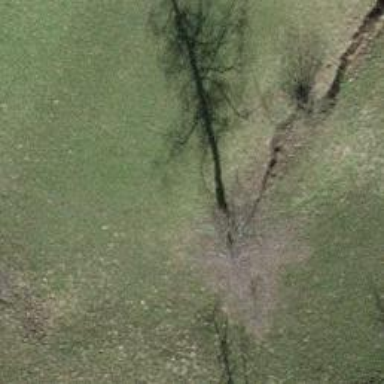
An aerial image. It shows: Culvert tunnel.